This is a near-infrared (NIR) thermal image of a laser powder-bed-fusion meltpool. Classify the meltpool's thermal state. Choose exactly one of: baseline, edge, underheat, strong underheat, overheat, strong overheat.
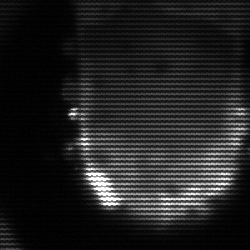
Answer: baseline